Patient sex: M
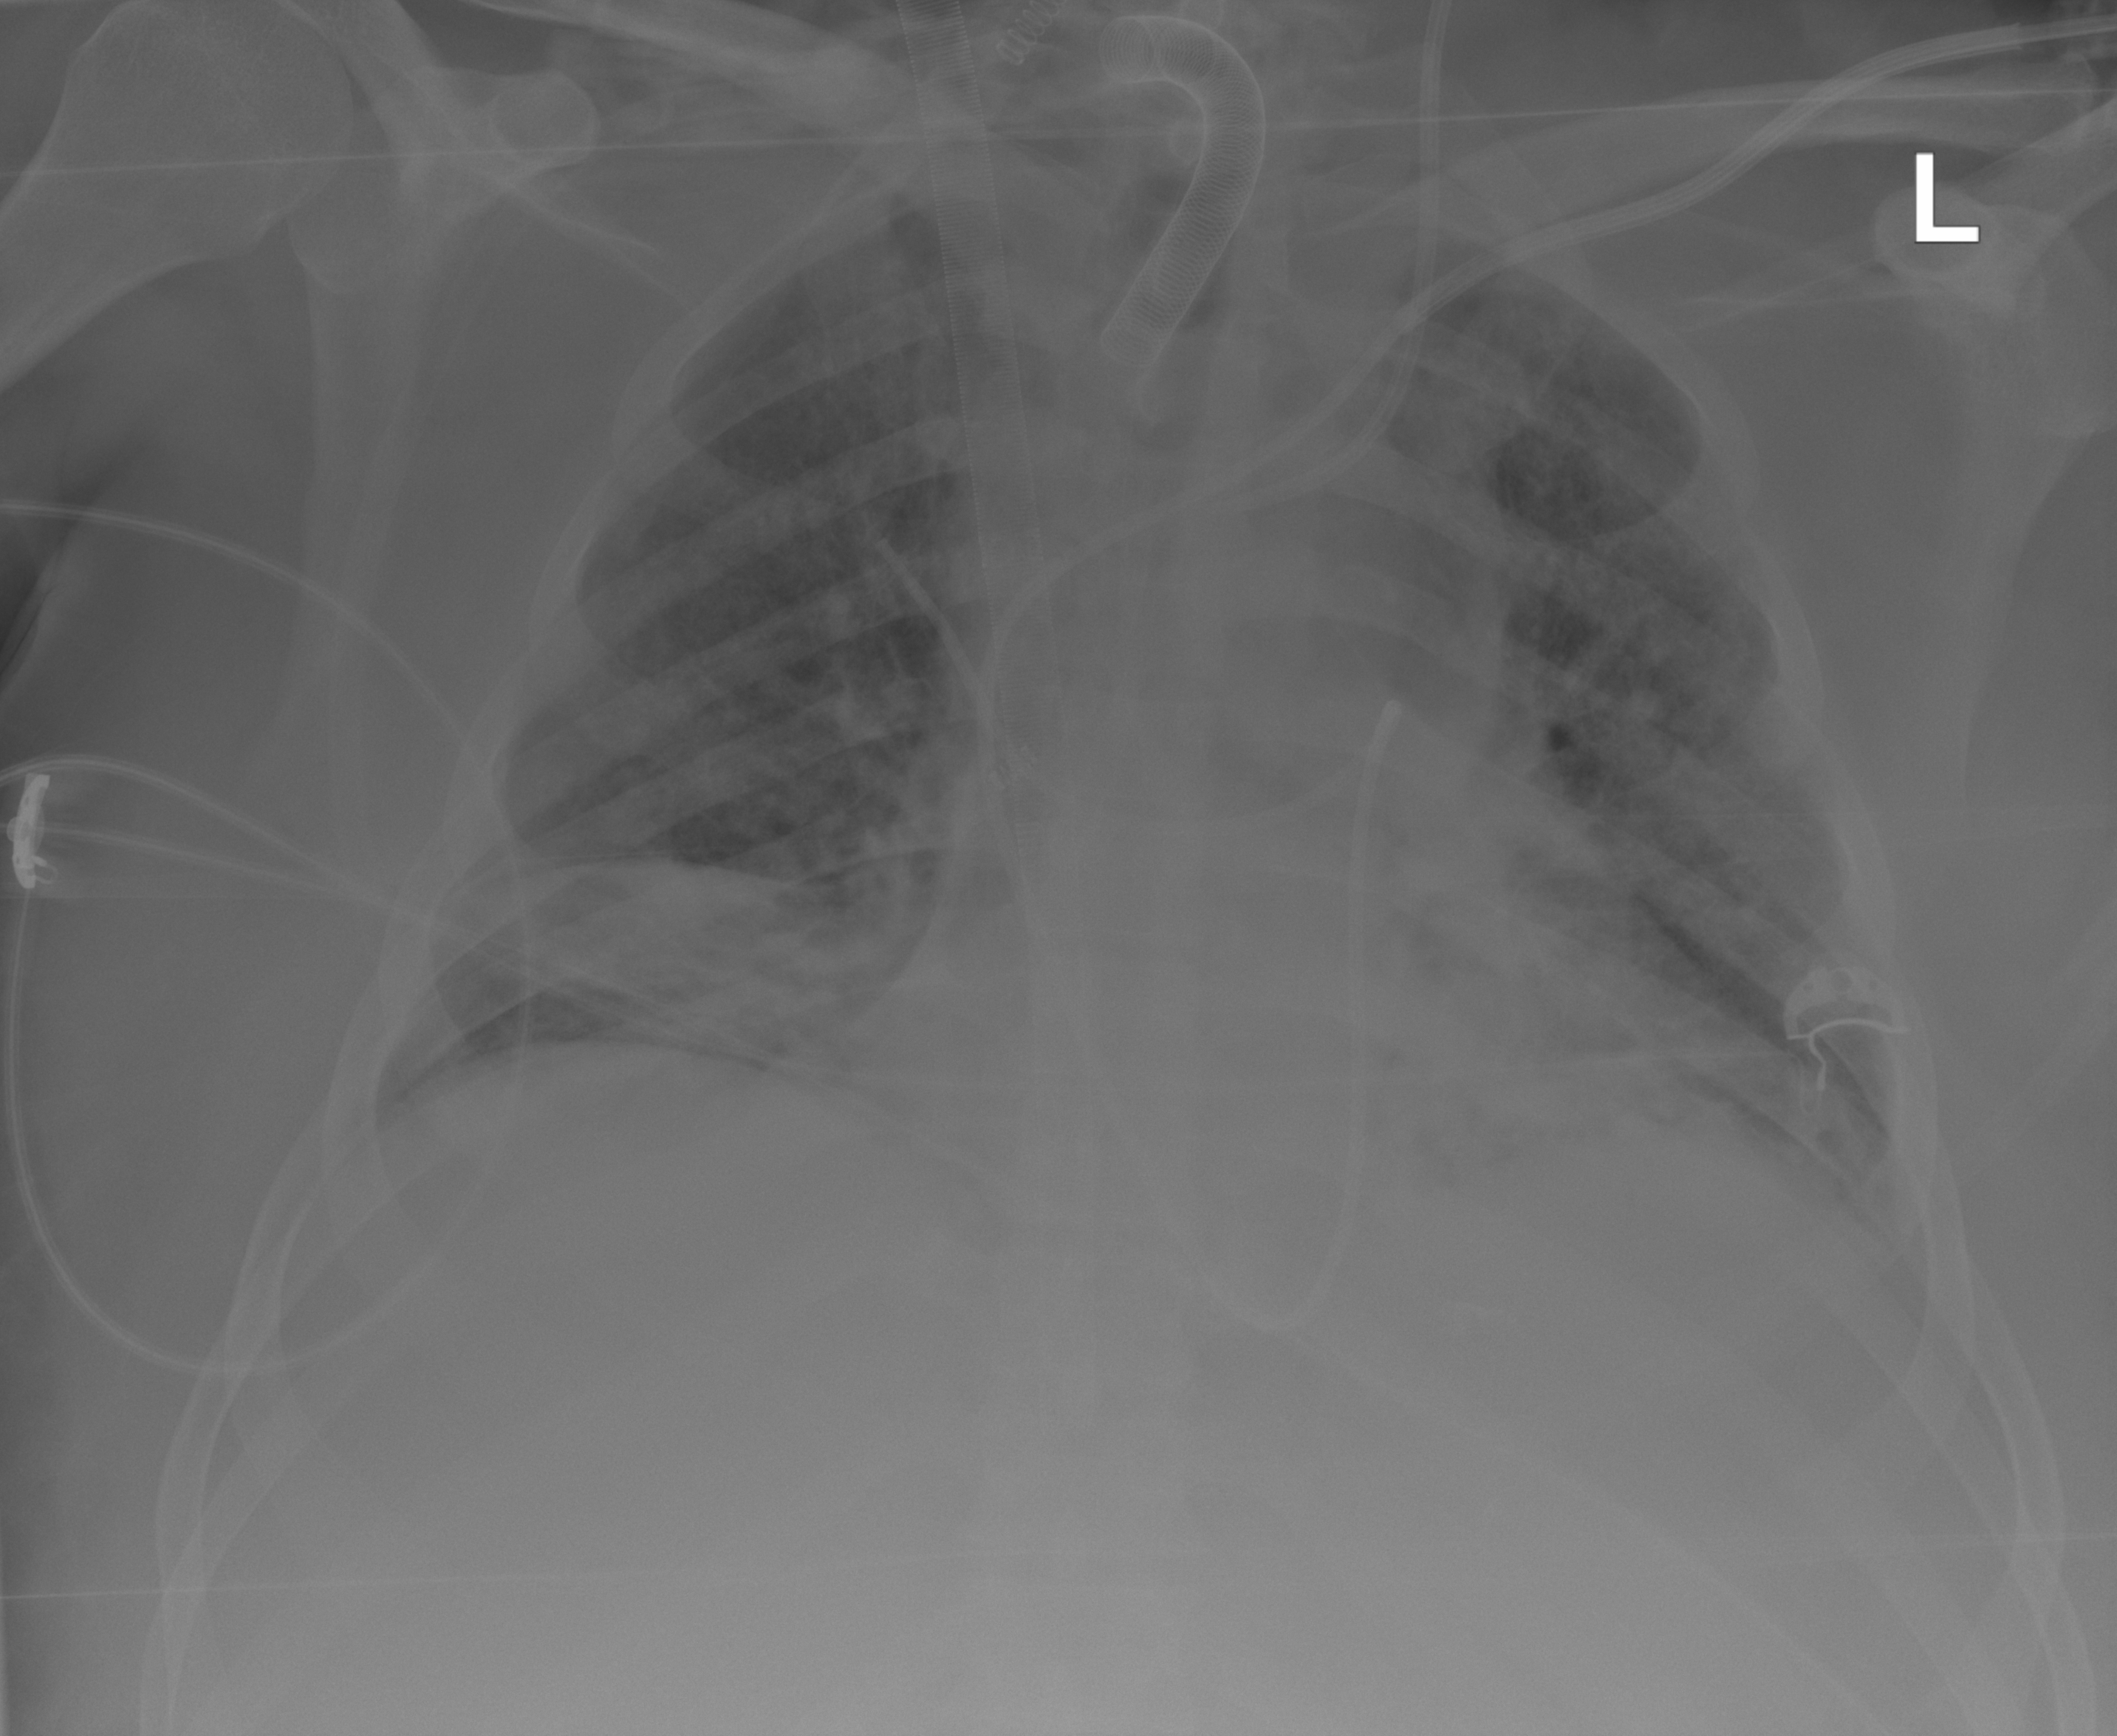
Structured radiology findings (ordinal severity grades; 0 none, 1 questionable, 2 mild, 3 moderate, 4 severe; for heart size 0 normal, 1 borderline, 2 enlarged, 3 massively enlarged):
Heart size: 2
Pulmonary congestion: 2
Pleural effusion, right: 0
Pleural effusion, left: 2
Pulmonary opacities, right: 3
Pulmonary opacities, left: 3
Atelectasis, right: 3
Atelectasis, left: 3